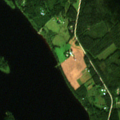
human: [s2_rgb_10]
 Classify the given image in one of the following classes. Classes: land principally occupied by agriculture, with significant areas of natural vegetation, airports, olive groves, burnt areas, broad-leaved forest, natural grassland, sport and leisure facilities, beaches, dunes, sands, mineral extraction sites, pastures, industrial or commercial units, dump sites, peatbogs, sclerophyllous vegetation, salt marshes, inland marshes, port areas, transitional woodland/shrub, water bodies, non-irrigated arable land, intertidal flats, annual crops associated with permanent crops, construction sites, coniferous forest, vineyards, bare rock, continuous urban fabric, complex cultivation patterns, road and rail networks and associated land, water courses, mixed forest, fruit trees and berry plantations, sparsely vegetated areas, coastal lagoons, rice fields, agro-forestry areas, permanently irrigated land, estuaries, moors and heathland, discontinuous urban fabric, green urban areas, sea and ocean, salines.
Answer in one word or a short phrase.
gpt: land principally occupied by agriculture, with significant areas of natural vegetation, coniferous forest, mixed forest, water bodies